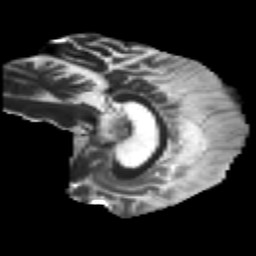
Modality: T2w
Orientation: sagittal
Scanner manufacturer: ge
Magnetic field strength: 3 T
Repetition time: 17 s
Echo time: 0.0874 s